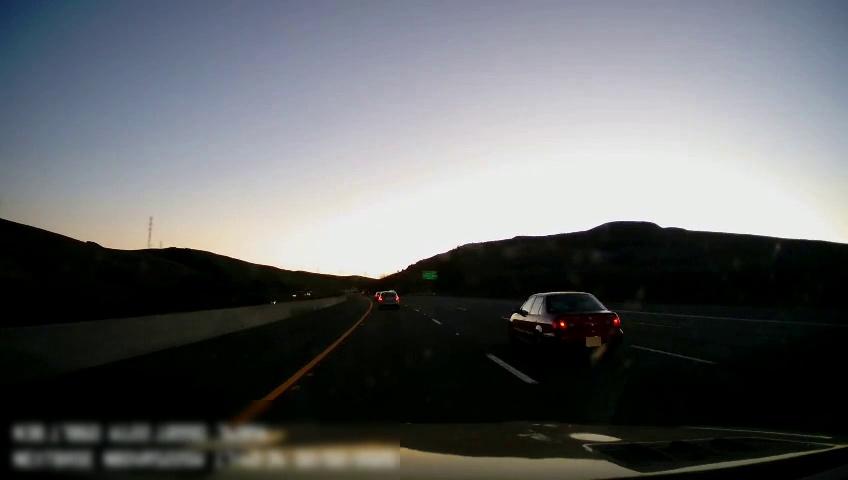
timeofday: Day
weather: Sunny
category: Drivable Space
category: Vehicles | Car
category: Vehicles | Car
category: Lanes | Alternate Lane
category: Lanes | Current Lane
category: Lanes | Current Lane
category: Lanes | Alternate Lane
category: Lanes | Alternate Lane
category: Traffic | Signs